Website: macys
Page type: customer-info-address
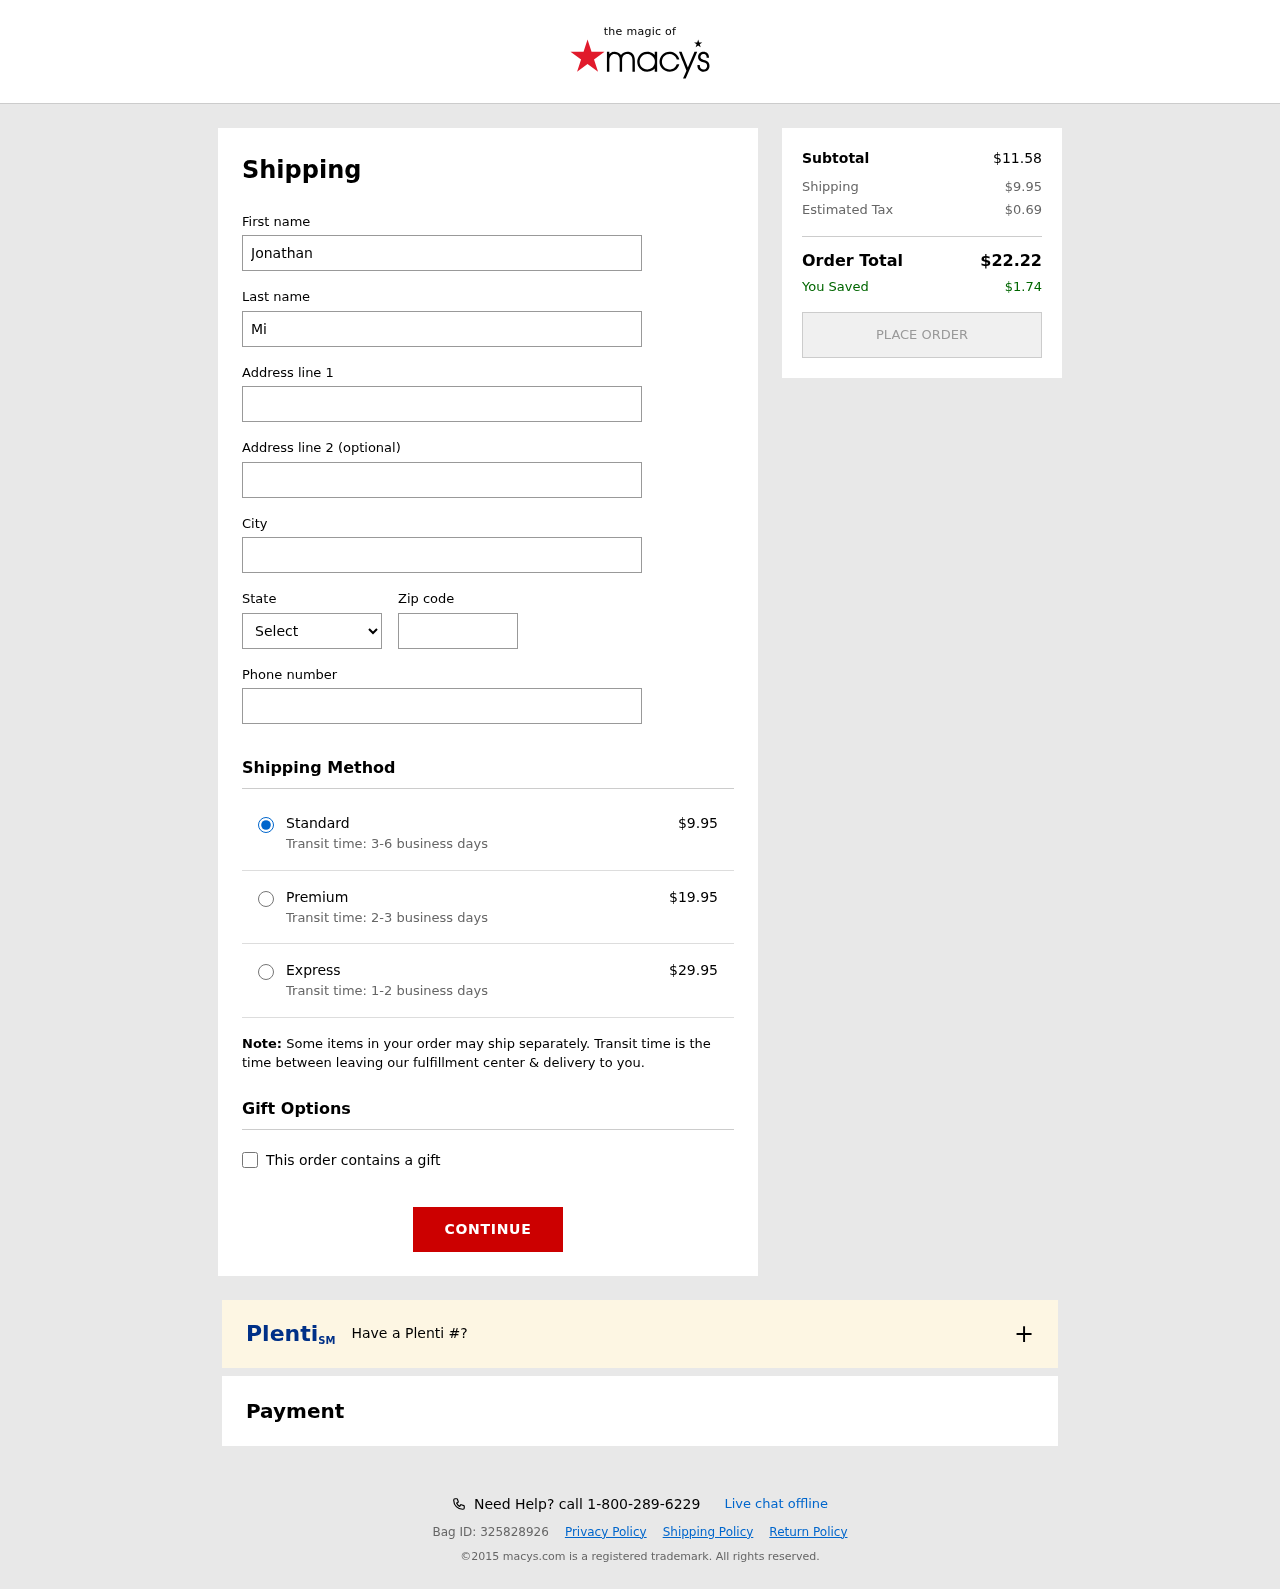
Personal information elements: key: PII_CITY
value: North Nathan
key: PII_FIRSTNAME
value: Jonathan
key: PII_LASTNAME
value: Miller
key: PII_PHONE
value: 6798633467
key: PII_POSTCODE
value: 93476
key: PII_STATE_ABBR
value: WV
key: PII_STREET
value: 75313 Peters Rapids
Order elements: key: ORDER_SHIPPING_COST
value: $9.95
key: ORDER_SHIPPING_COST_PREMIUM
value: $19.95
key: ORDER_SHIPPING_COST_EXPRESS
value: $29.95
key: ORDER_SUBTOTAL
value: $11.58
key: ORDER_TAX
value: $0.69
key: ORDER_TOTAL
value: $22.22
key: ORDER_SAVINGS
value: $1.74